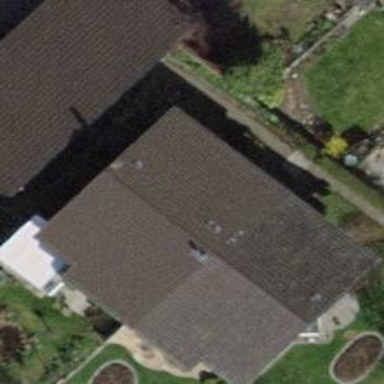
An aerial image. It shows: Terrace-style building with gabled roof.